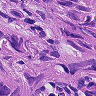
Metastatic tissue present: yes